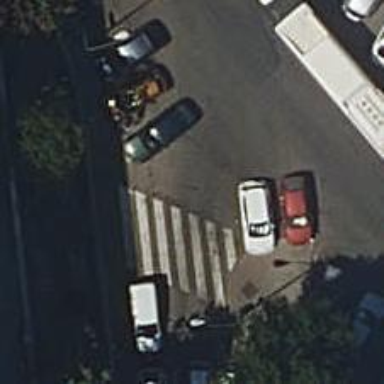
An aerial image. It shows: Unmarked crossing with zebra reference on footway.